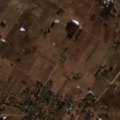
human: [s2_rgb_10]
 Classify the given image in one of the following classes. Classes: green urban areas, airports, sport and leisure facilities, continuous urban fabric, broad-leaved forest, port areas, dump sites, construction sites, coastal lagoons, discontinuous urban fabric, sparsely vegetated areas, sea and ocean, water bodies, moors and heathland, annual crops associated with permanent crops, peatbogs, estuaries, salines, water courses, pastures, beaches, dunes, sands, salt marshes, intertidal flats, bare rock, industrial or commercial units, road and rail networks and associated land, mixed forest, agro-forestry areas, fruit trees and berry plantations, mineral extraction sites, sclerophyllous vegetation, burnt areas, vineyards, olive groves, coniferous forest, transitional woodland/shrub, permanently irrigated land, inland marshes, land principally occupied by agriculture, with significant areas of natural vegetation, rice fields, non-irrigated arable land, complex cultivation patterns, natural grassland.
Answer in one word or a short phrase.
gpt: discontinuous urban fabric, non-irrigated arable land, complex cultivation patterns, land principally occupied by agriculture, with significant areas of natural vegetation